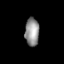
Tissue: skin
Cell type: Epithelial cells
Senescence score: 0.2141
Nuclear area (px): 390
Mean DAPI intensity: 145.036